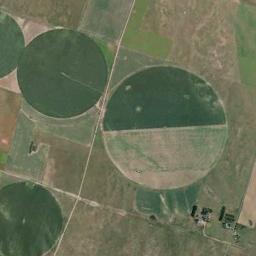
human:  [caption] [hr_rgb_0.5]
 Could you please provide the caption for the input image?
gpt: Four neatly arranged circular green fields .

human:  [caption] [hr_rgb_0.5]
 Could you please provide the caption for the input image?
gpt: Some green circle farmland are in the bare land .

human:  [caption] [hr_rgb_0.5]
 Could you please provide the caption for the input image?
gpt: Several circular farmlands with different radii are on the ground and some roads go through these farmlands .

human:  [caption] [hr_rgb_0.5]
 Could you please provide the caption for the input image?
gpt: There is no circular field in the lower right corner .

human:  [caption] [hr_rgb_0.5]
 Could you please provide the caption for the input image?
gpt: There are several cultivated circular farmlands of different sizes .